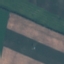
Land use / land cover: AnnualCrop